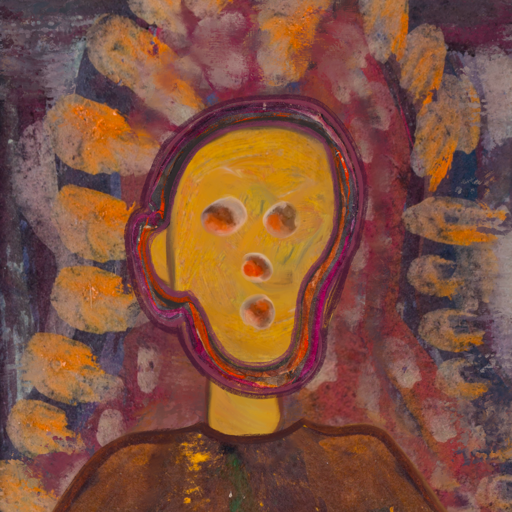
Background: Doll, Head And Neck Front: After_Raid, Face Front: Rupkatha, Bust: Comrade, Hair Front: Hypocrite, Head Accessory: Blank, Second Necklace: Blank, Necklace: Blank, Baby: Blank